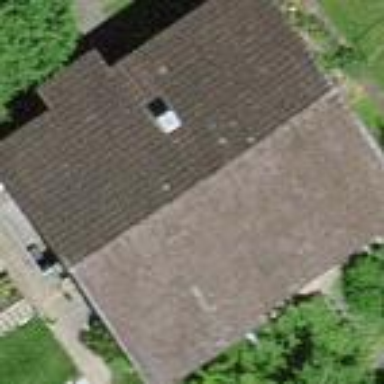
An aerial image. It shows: Gabled roof on residential building.